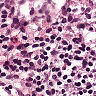
Metastatic tissue present: no